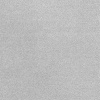
Atmospheric dust classification: dusty